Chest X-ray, AP view. Patient: 51 years old, sex F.
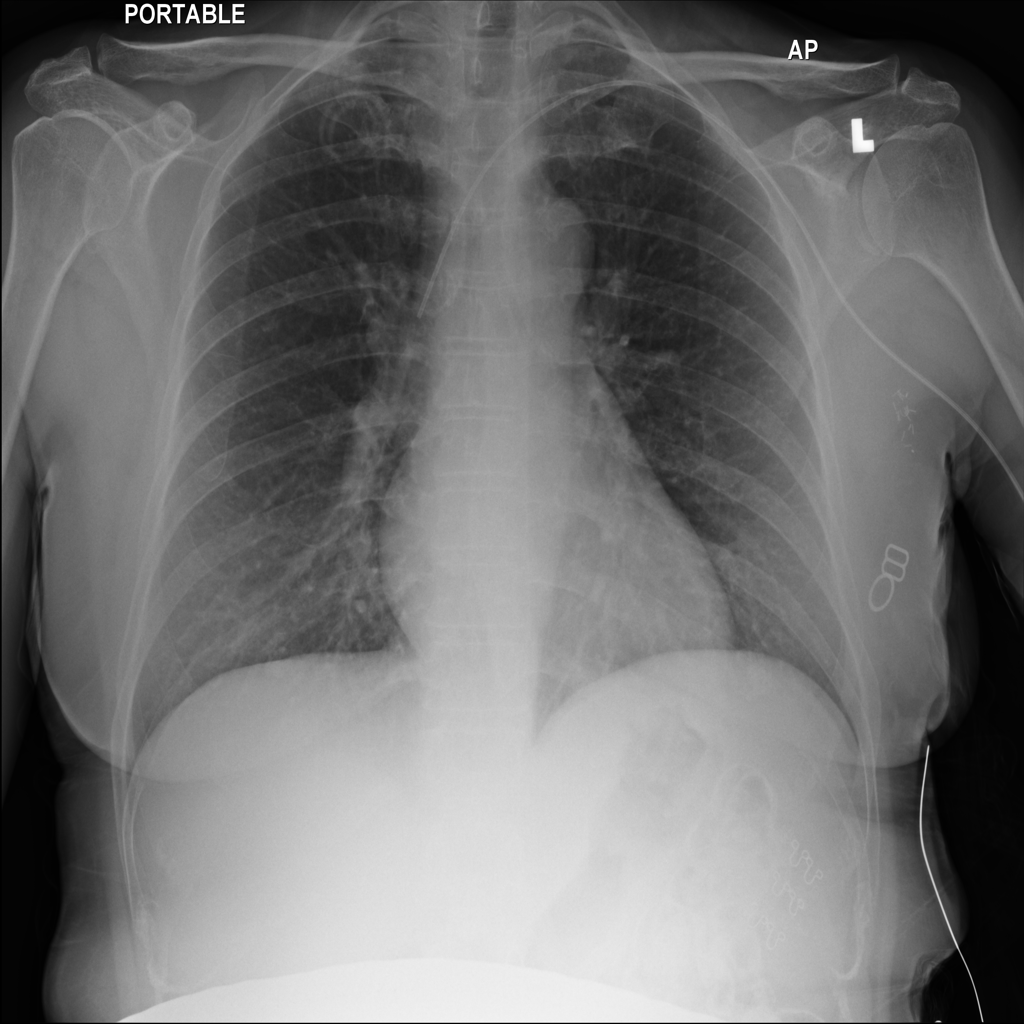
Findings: No Finding